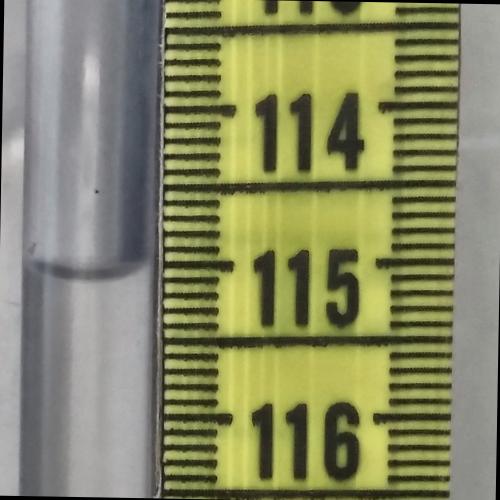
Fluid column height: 115.0 cm